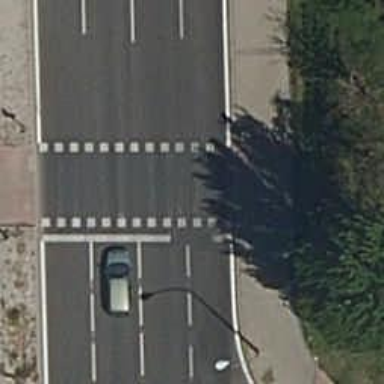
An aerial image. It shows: Road with traffic signals.